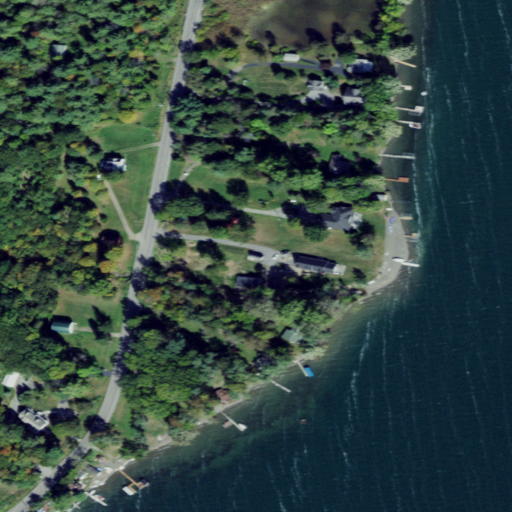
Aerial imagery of cape in New York named Chidsey Point containing open water, mixed forest, deciduous forest, open development, shrub, low intensity development, herbaceous wetlands, medium intensity development, woody wetlands, and barren land